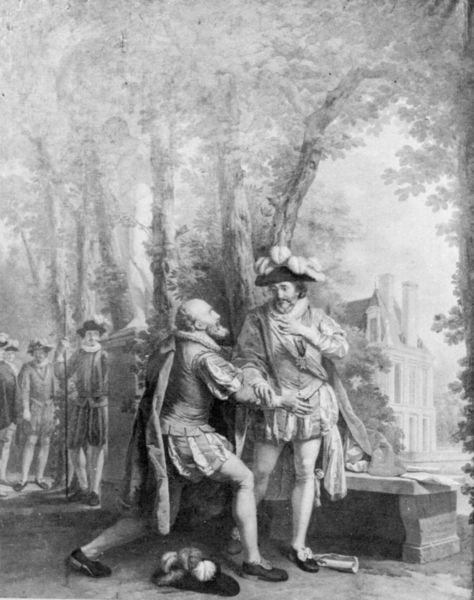
Titel: Henri IV et Sully
Künstler: Jean-Jacques le Barbier
Standort: Pau
Institution: Musée des Beaux-Arts
Schlagwörter: baum, blätter, dunkel, feder, gemälde, gruppe, hand, himmel, kampf, laub, mann, schatten, umhang, weiß, bäume, menschen, äste, brust, fenster, geste, grau, hell, hut, hüte, licht, männer, profil, schwarz, szene, zeichnung, anlage, blick, gebäude, gürtel, haus, park, schloss, weg, herren, mode, bart, hose, diener, federn, kleidung, sockel, stehen, stein, vollbart, gesten, halskrause, hände, wache, baumstamm, erde, natur, stamm, zweige, boden, mantel, adel, theater, england, wald, stock, garten, beine, federhut, papier, liegen, zwei, schuhe, stab, hosen, mauer, schornsteine, allee, grafik, graphik, bank, beobachter, stämme, gefolge, historienbild, könig, lanze, soldaten, außen, lichtung, schwarz weiss, radierung, stich, illustration, uniformen, knien, soldat, bleistift, fürst, halbglatze, rolle, gemäuer, villa, anwesen, brief, rinde, flehen, strumpfhose, wams, blattwerk, begegnung, herzog, duell, bittsteller, garde, abgelegt, bettler, schnallenschuh, strumpfhosen, pike, speer, begrüßung, pluderhose, posten, sitzbank, bitte, drama, wachen, schwur, bitten, graf, insignien, unterwerfung, steinbank, anflehen, edler, niederknien, bleistiftzeichung, gnade, pumphose, außenanlage, aristokratisch, behütet, bnk, demutshaltung, kniebeuge, lanzenträger, puffhose, pumphosen, redegestus, schloßpark, schuhschleifen, untertan, mißtrauen, 1700, strumfhosen, pöbeln